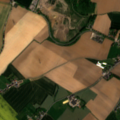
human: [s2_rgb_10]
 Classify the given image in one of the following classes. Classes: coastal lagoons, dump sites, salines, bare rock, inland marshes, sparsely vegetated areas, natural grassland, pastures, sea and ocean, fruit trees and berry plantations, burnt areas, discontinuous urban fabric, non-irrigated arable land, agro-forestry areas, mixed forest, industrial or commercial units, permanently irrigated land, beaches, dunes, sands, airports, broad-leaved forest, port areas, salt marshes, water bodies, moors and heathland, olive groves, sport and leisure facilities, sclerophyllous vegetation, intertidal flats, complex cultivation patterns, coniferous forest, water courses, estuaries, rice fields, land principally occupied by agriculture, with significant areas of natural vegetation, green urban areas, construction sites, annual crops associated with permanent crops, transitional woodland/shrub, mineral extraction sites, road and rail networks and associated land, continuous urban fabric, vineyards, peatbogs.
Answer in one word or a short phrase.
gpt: discontinuous urban fabric, mineral extraction sites, non-irrigated arable land